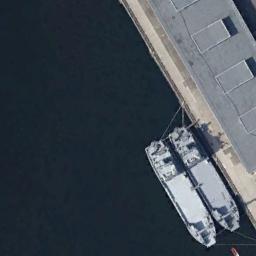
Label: ship